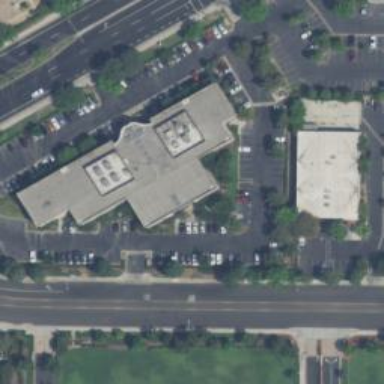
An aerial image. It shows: Government office.